Question: Im trying to transform my data that currently looks like this:

What I want it transformed into is for each User I want a timeline as to what process occurred first and when. Such as:
<URL>
I was attempting to use the find function with a loop running through each user and then just putting the times adjacent to each corresponding user. But I cannot figure out how to get the find function to run multiple times after finding the first occurrence but also finding the minimum and then second minimum time etc...
Im open to other suggestions for VBA
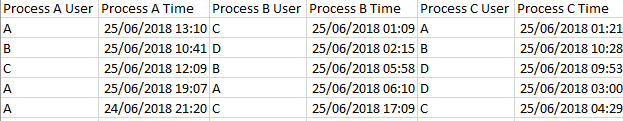
Answer: This is by no means perfect but it gives you a foundation to work on.
The logic is:
1. use Collections to store your data as you read through each column, building up a list of data relevant to each user.
2. Create a worksheet for each user, and write out of the user's collection to the appropriate worksheet.
3. Use Excel's sorting function to put the list in order.
4. Transpose the sorted list to the FinalResults sheet.
The code is as follows (note this currently reads all columns but only writes out UserA. I will leave it to you to extend the code to cover the other users):
'''
Option Explicit
Sub TransferTimeCodes()
Dim UserA As New Collection
Dim UserB As New Collection
Dim UserC As New Collection
Dim sh As New Worksheet
Dim rw As Range
Dim ColCount, RowCount As Integer
Dim Msg As String
Dim WrdArray() As String
Set sh = Sheets("Timesheet")
RowCount = 0
ColCount = 1
'Loop through the Process A User column and build up list of timecodes
' for users who used Process A
For Each rw In sh.Rows
'Check for User A
If sh.Cells(rw.Row, ColCount).Value = "A" Then
'Timecode is one cell to the right
' Join the two pieces of data together to ensure alignment
'Note the "A" is fixed because it is Process A
Msg = "A," & sh.Cells(rw.Row, ColCount).Offset(0, 1).Value
UserA.Add Msg
End If
'Check for User B
If sh.Cells(rw.Row, ColCount).Value = "B" Then
Msg = "A," & sh.Cells(rw.Row, ColCount).Offset(0, 1).Value
UserB.Add Msg
End If
'Check for User C
If sh.Cells(rw.Row, ColCount).Value = "C" Then
Msg = "A," & sh.Cells(rw.Row, ColCount).Offset(0, 1).Value
UserC.Add Msg
End If
'Check for the end of the column
If sh.Cells(rw.Row, ColCount).Value = "" Then
Exit For
End If
RowCount = RowCount + 1
Next rw
RowCount = 0
ColCount = 3
'Loop through the Process B User column and build up list of timecodes
' for users who used Process B
For Each rw In sh.Rows
If sh.Cells(rw.Row, ColCount).Value = "A" Then
Msg = "A," & sh.Cells(rw.Row, ColCount).Offset(0, 1).Value
UserA.Add Msg
End If
If sh.Cells(rw.Row, ColCount).Value = "B" Then
Msg = "A," & sh.Cells(rw.Row, ColCount).Offset(0, 1).Value
UserB.Add Msg
End If
If sh.Cells(rw.Row, ColCount).Value = "C" Then
Msg = "A," & sh.Cells(rw.Row, ColCount).Offset(0, 1).Value
UserC.Add Msg
End If
If sh.Cells(rw.Row, ColCount).Value = "" Then
Exit For
End If
RowCount = RowCount + 1
Next rw
RowCount = 0
ColCount = 5
'Loop through the Process C User column and build up list of timecodes
' for users who used Process C
For Each rw In sh.Rows
If sh.Cells(rw.Row, ColCount).Value = "A" Then
Msg = "A," & sh.Cells(rw.Row, ColCount).Offset(0, 1).Value
UserA.Add Msg
End If
If sh.Cells(rw.Row, ColCount).Value = "B" Then
Msg = "A," & sh.Cells(rw.Row, ColCount).Offset(0, 1).Value
UserB.Add Msg
End If
If sh.Cells(rw.Row, ColCount).Value = "C" Then
Msg = "A," & sh.Cells(rw.Row, ColCount).Offset(0, 1).Value
UserC.Add Msg
End If
If sh.Cells(rw.Row, ColCount).Value = "" Then
Exit For
End If
RowCount = RowCount + 1
Next rw
Sheets.Add(After:=Sheets(Sheets.Count)).Name = "UserA"
Set sh = Sheets("UserA")
For RowCount = 0 To UserA.Count - 1
WrdArray() = Split(UserA(RowCount + 1), ",")
sh.Range("A1").Offset(RowCount, 0).Value = WrdArray(0)
sh.Range("A1").Offset(RowCount, 1).Value = WrdArray(1)
Next RowCount
sh.UsedRange.Sort key1:=Range("B1"), order1:=xlAscending, Header:=xlNo
sh.UsedRange.Columns(2).Copy
Worksheets("FinalResults").Range("B2").PasteSpecial Transpose:=True
End Sub
'''